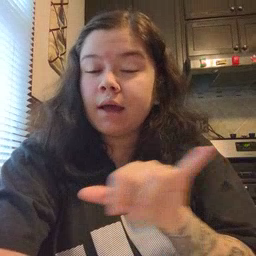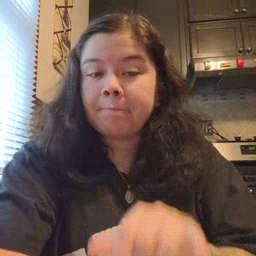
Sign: same